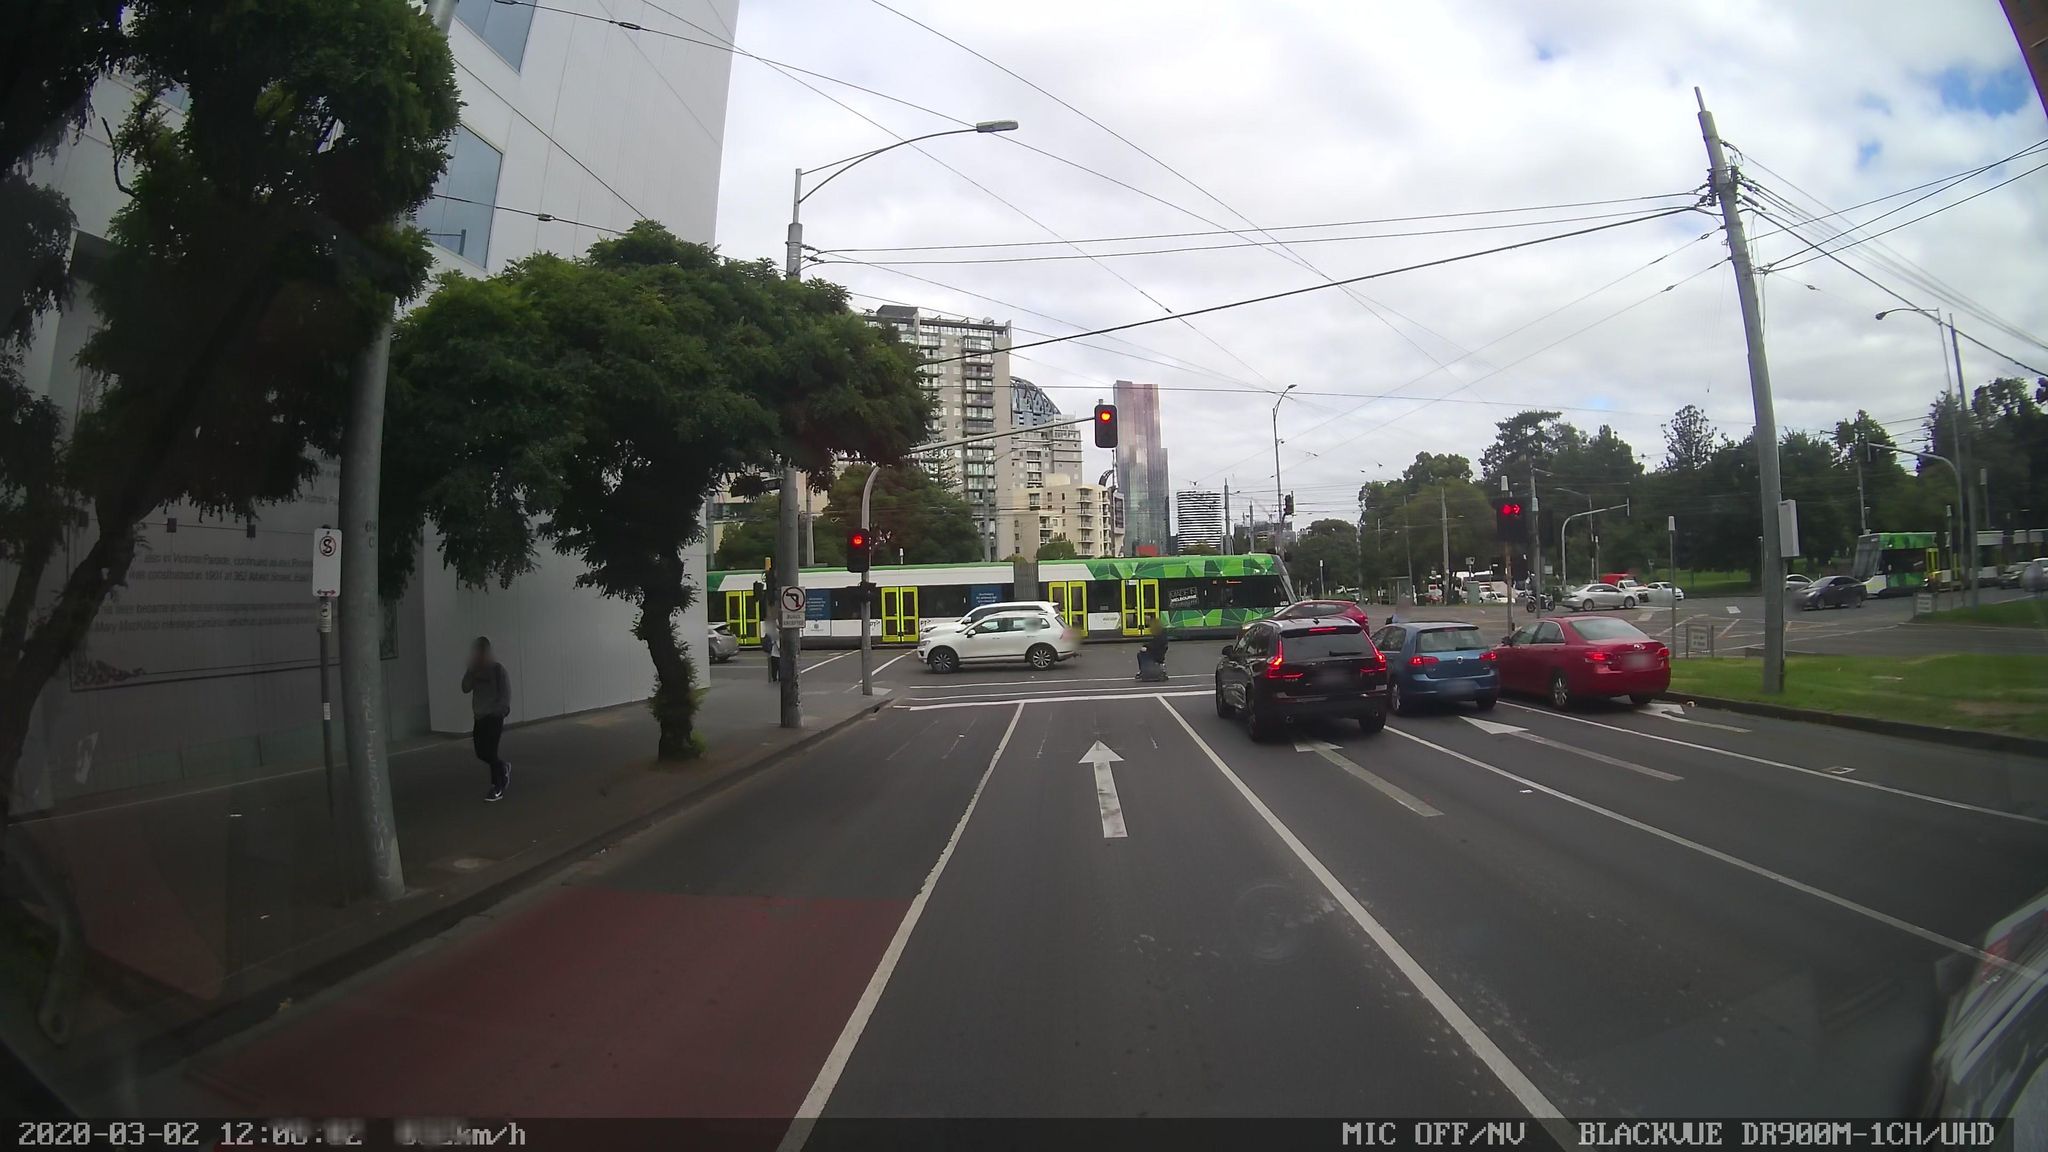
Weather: cloudy
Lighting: day
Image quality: good
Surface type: driving surface
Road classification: primary
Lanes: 3
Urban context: urban centre
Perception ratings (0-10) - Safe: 7.02, Lively: 4.35, Beautiful: 7.19, Boring: 0.96, Depressing: 3.5, Wealthy: 5.18